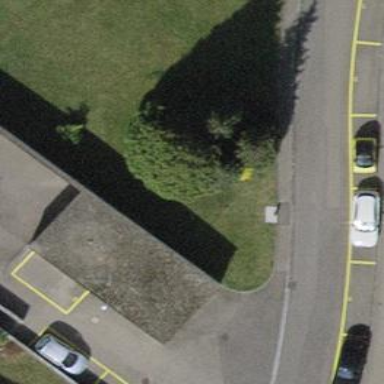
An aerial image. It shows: Group of garages.